Breast ultrasound image
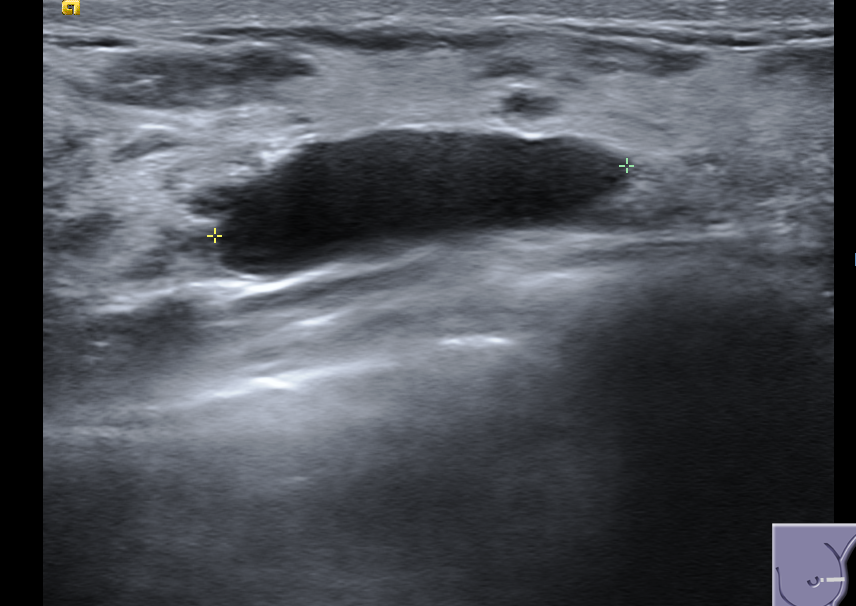
Diagnosis: benign